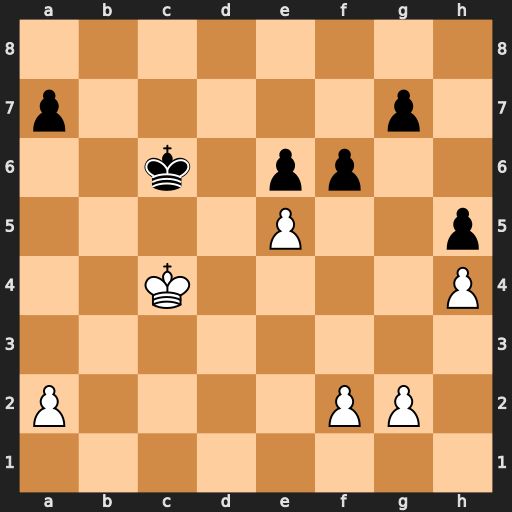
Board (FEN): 8/p5p1/2k1pp2/4P2p/2K4P/8/P4PP1/8
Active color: w
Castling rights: -
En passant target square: -
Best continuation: exf6 gxf6 g4 Kd7 gxh5